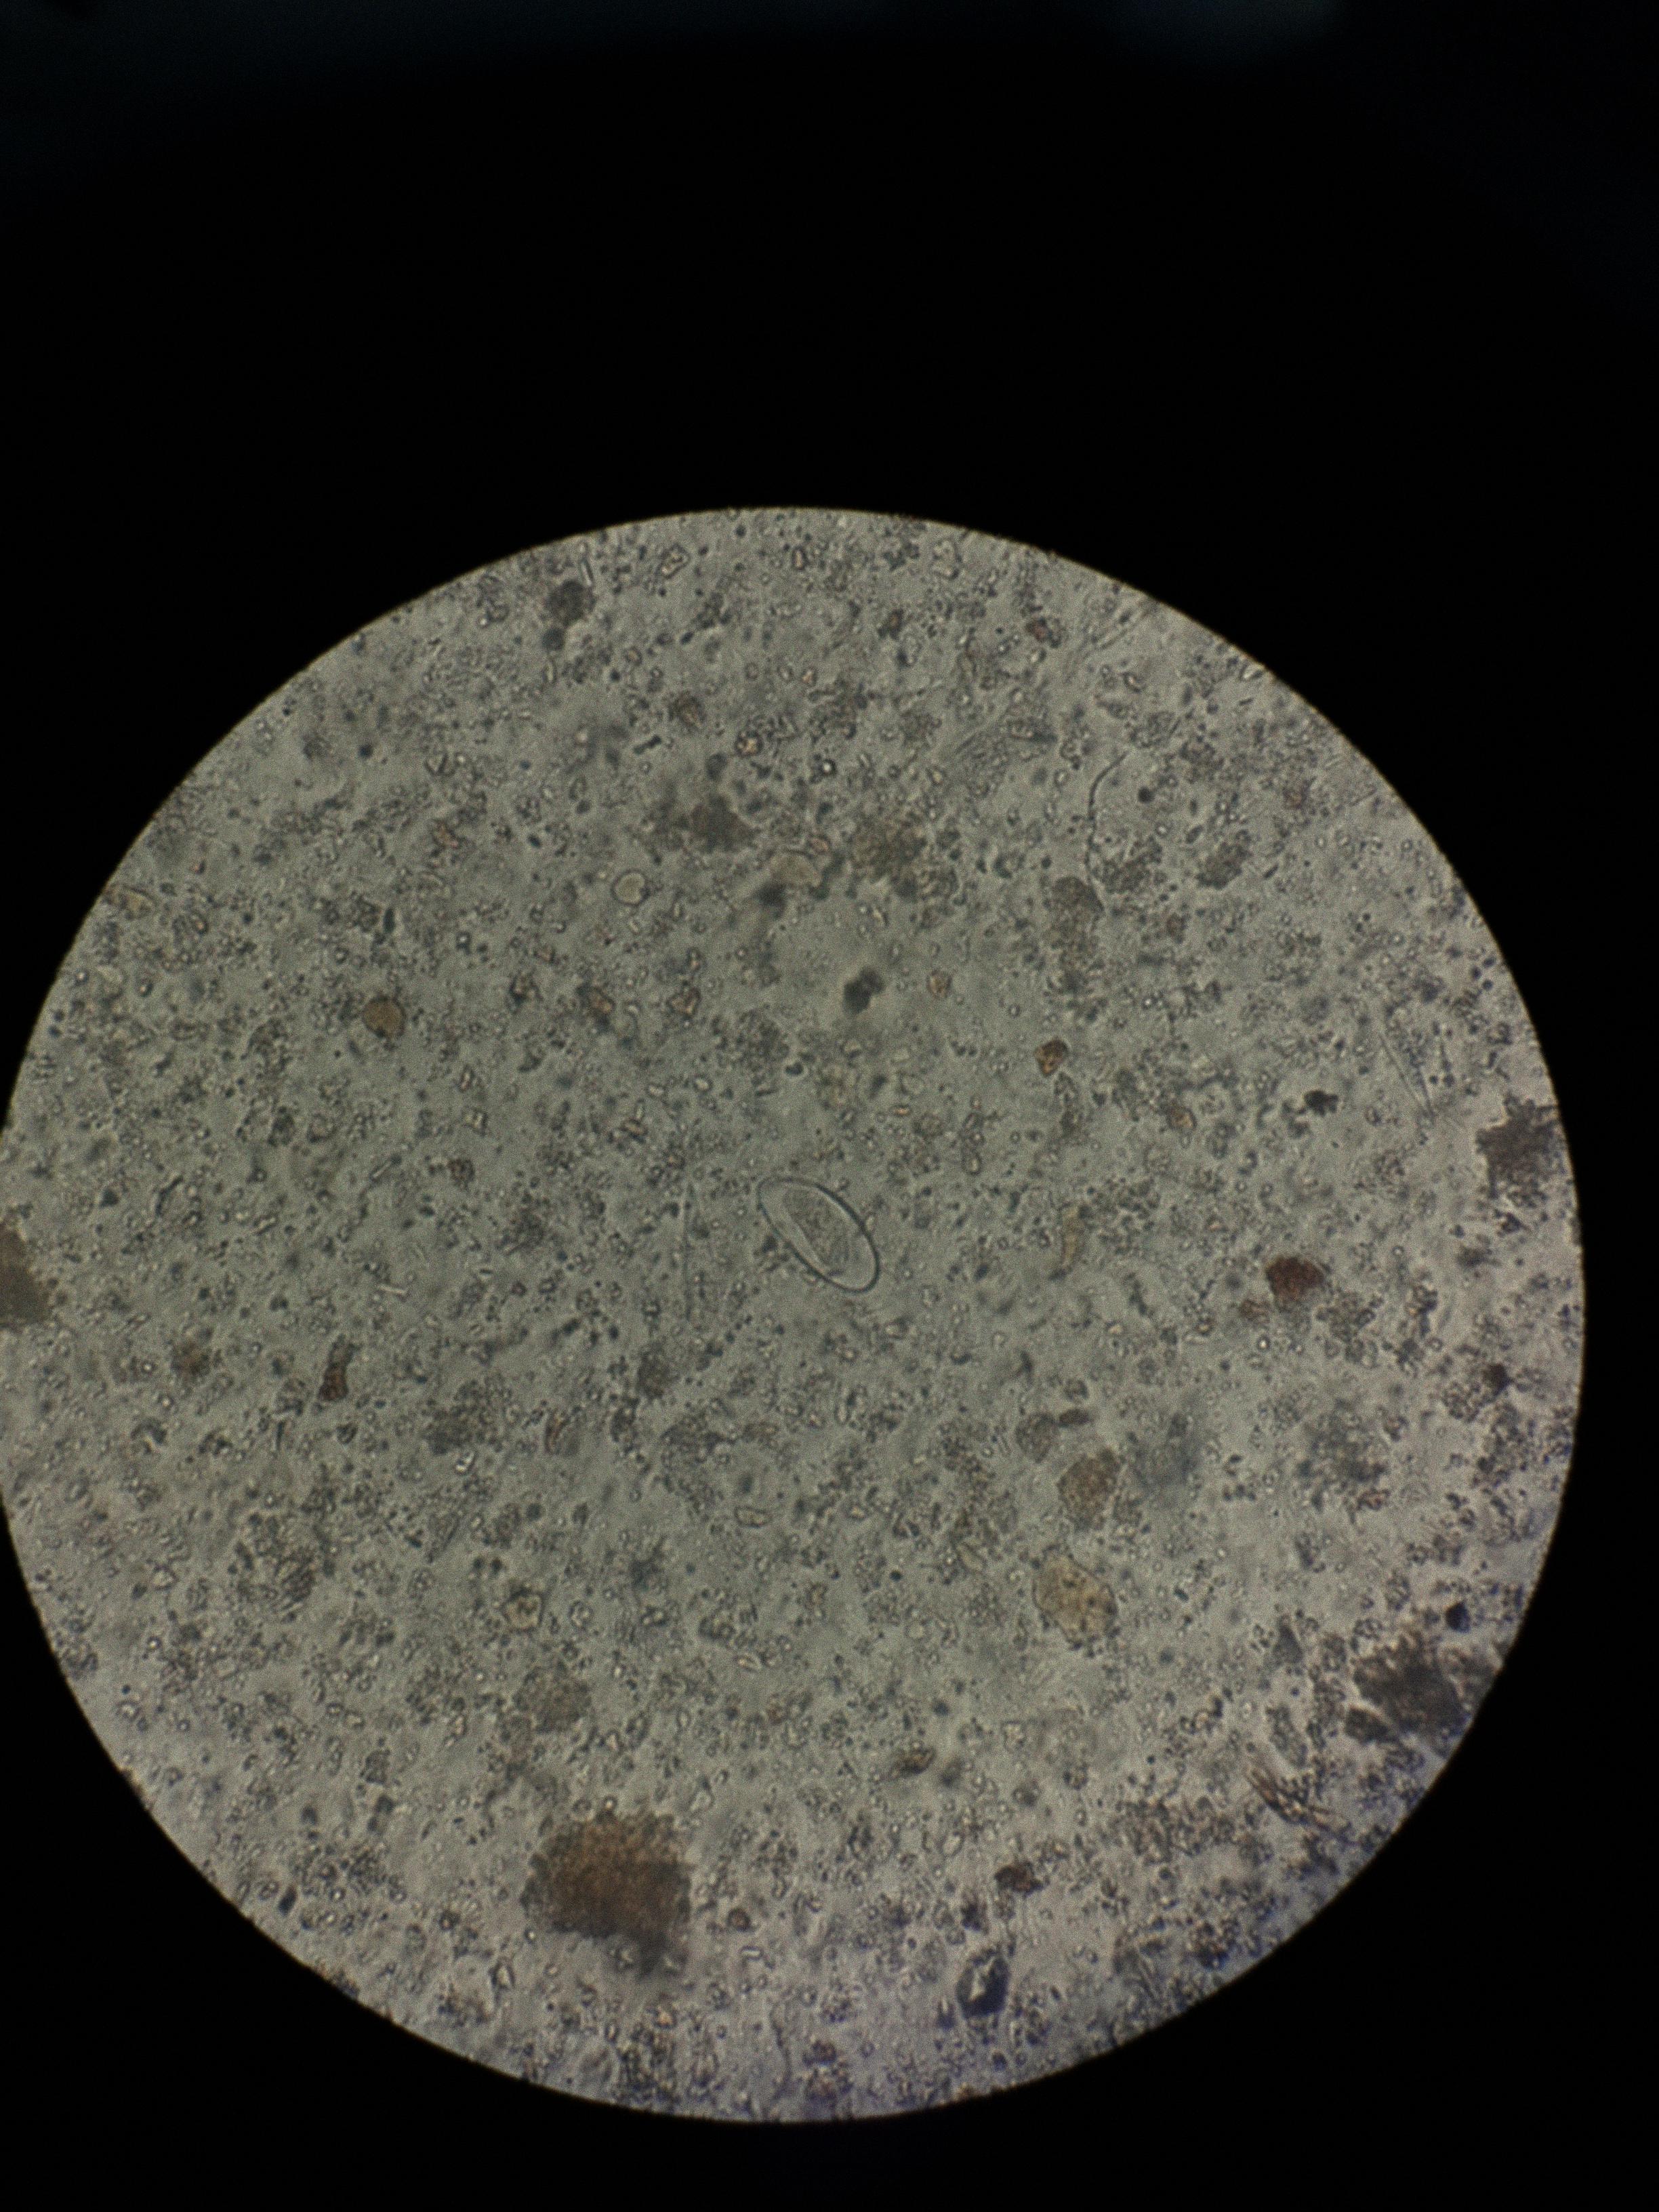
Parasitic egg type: Enterobius vermicularis